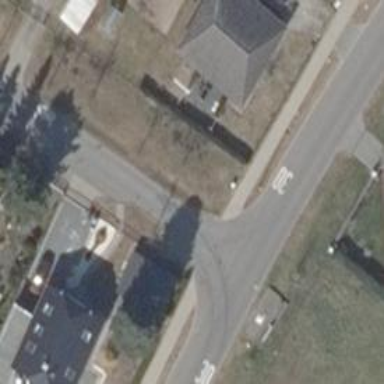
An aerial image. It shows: Traffic calming feature called choker.